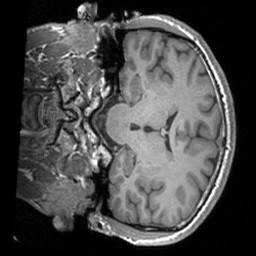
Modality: T1w
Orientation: coronal
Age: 28
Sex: male
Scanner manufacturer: siemens
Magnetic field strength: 3 T
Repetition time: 1.9 s
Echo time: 0.00252 s